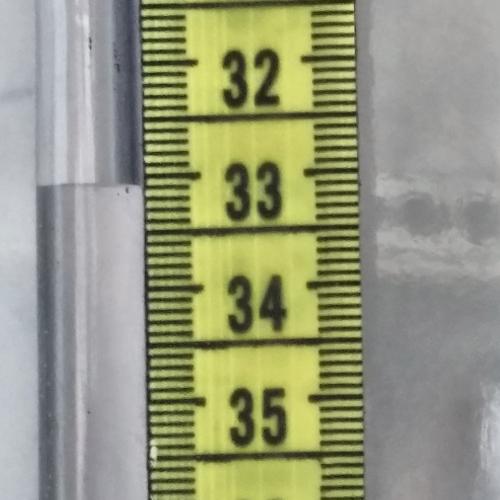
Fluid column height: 33.1 cm